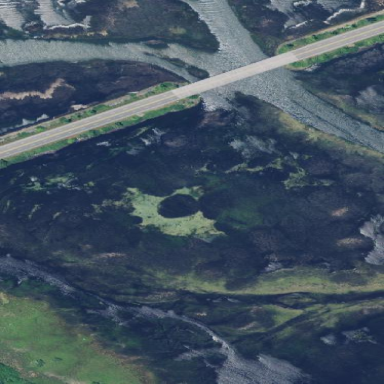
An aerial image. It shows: Marsh wetland.